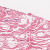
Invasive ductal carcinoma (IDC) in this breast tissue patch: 0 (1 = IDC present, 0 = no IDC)